Question: I have drawn a customized navigation drawer with ListView and header but when i scroll the List the checkbox in the List are getting unchecked.
Secondly when i click on the reset button in the header part I want that all the checkbox in the Listview should get get unchecked. I have been trying this to get it working but unable to find any solution..
The snippets are
'''
public class NavigationDrawer extends Fragment{
@Override
public View onCreateView(LayoutInflater inflater, ViewGroup container,
Bundle savedInstanceState) {
View view = inflater.inflate(R.layout.filter_navigation_drawer, container,false);
drawerListView= ( ListView ) view.findViewById( R.id.listDrawer );
drawerListView.setOnItemClickListener(new FilterDrawerItemClickListener());
dataList.add(new FilterDrawerItem("sample1",true));
dataList.add(new FilterDrawerItem("sample2",true));
dataList.add(new FilterDrawerItem("sample3",true));
dataList.add(new FilterDrawerItem("sample4",true));
dataList.add(new FilterDrawerItem("sample5",true));
dataList.add(new FilterDrawerItem("sample2",true));
dataList.add(new FilterDrawerItem("sample2",true));
dataList.add(new FilterDrawerItem("sample2",true));
dataList.add(new FilterDrawerItem("sample2",true));
adapter = new FilterCustomDrawerAdapter(getActivity(), R.layout.drawer_filter,dataList,drawerStatus);
drawerListView.setAdapter(adapter);
adapter.getFilterList();
resetBtn = (TextView)view.findViewById(R.id.filterby_reset);
if(resetBtn != null){
resetBtn.setOnClickListener(new View.OnClickListener() {
@Override
public void onClick(View v) {
application.setFilterStatus("reset");
for(int i=0; i<dataList.size(); i++){
dataList.get(i).setCheckBoxId(false);
}
adapter.notifyDataSetChanged();
// this.onCreateView();
}
});
}
return view;
}
}
'''
'''
public class FilterCustomDrawerAdapter extends ArrayAdapter<FilterDrawerItem> {
Context context;
List<FilterDrawerItem> drawerItemList;
int layoutResID;
int item = 0;
String status;
List<Integer> filterList = new ArrayList<Integer>();
DrawerStatus drawerStatus;
StataApplication application = StataApplication.getInstance();
HashMap<Integer, Boolean> checked; // newly added code
public FilterCustomDrawerAdapter(Context context, int layoutResourceID,
List<FilterDrawerItem> listItems,DrawerStatus drawerStatus) {
super(context, layoutResourceID, listItems);
this.context = context;
this.drawerItemList = listItems;
this.layoutResID = layoutResourceID;
this.drawerStatus = drawerStatus;
checked = new HashMap<Integer, Boolean>(getCount());
}
public FilterCustomDrawerAdapter(Context context, int layoutResourceID,
List<FilterDrawerItem> listItems) {
super(context, layoutResourceID, listItems);
this.context = context;
this.drawerItemList = listItems;
this.layoutResID = layoutResourceID;
}
@Override
public View getView(final int position, View convertView, ViewGroup parent) {
// TODO Auto-generated method stub
final FilterDrawerItemHolder drawerHolder;
View view = convertView;
if (view == null) {
LayoutInflater inflater = ((Activity) context).getLayoutInflater();
drawerHolder = new FilterDrawerItemHolder();
view = inflater.inflate(layoutResID, parent, false);
drawerHolder.ItemName = (TextView) view.findViewById(R.id.drawer_filterName);
drawerHolder.checkBox = (CheckBox) view.findViewById(R.id.drawer_cbox);
view.setTag(drawerHolder);
} else {
drawerHolder = (FilterDrawerItemHolder) view.getTag();
}
FilterDrawerItem dItem = (FilterDrawerItem) this.drawerItemList.get(position);
drawerHolder.ItemName.setText(dItem.getItemName());
TextView resetView = (TextView)view.findViewById(R.id.filterby_reset);
CheckBox checkBox = (CheckBox) view.findViewById(R.id.drawer_cbox);
// Newly added code
Boolean isChecked = checked.get(position);
checkBox.setChecked(isChecked == null ? false : isChecked);
// if(application.getFilterStatus() != null) {
if(checkBox.isChecked()){
drawerHolder.checkBox.setChecked(false);
}
// }
checkBox.setOnCheckedChangeListener(new CompoundButton.OnCheckedChangeListener() {
@Override
public void onCheckedChanged(CompoundButton buttonView,boolean isChecked) {
if (isChecked) {
filterList.add(new Integer(position));
checked.put(position, true);
} else {
filterList.remove(new Integer(position));
checked.put(position, false);
}
}
});
drawerHolder.checkBox.setTag(position);
Log.d("FILTER_LIST_SIZE",String.valueOf(filterList.size()));
return view;
}
private static class FilterDrawerItemHolder {
TextView ItemName;
CheckBox checkBox;
}
public List<Integer> getFilterList(){
return filterList;
}
}
'''
In the image below when I scroll the list and if i make the checkbox sample1 and sample 2 checked it becomes unchecked on scrolling.
and also on clicking reset button in the header i want all my checkbox to be unchecked..
Not able to get this working ...
'''
resetBtn.setOnClickListener(new View.OnClickListener() {
@Override
public void onClick(View v) {
List<FilterDrawerItem> adapterDataList = adapter.getDrawerItemList();
for(int i=0; i<adapterDataList.size(); i++){ // At this place i am getting the size as 9
adapterDataList.get(i).setCheckBoxId(false);
}
adapter.setDrawerItemList(adapterDataList);
adapter.notifyDataSetChanged();
}
});
'''

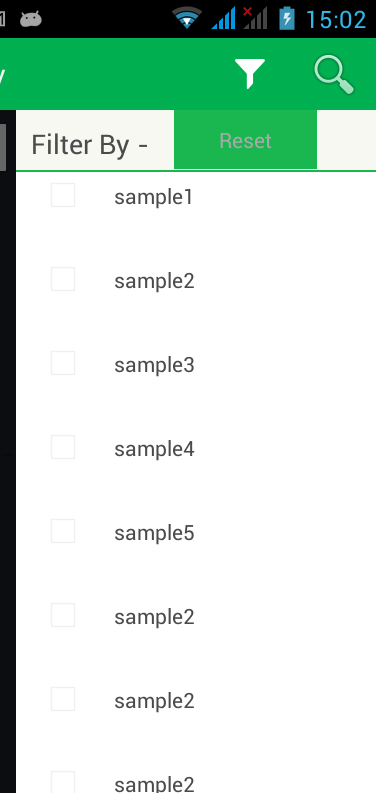
Answer: It because of recycling use of views in ListView. You should create some HashMap:
'''
HashMap<Integer, Boolean> checked;
'''
Then in your constructor do this:
'''
checked = new HashMap<Integer, Boolean>(getCount());
'''
After set OnCheckedChangeListener on your checkboxes, and in event method do this:
'''
checked.put(position, yourCheckBoxCheckedState);
'''
And in getView() method do this:
'''
Boolean isChecked = checked.get(position);
checkBox.setChecked(isChecked == null ? false : isChecked)
'''
Try this, I think it should help
UPDATE
'''
resetBtn.setOnClickListener(new View.OnClickListener() {
@Override
public void onClick(View v) {
adapter.deselectAll();
}
});
'''
Then in adapter create method:
'''
public void deselectAll() {
checked = new HashMap<Integer, Boolean>(getCount());
notifyDataSetChanged();
}
'''